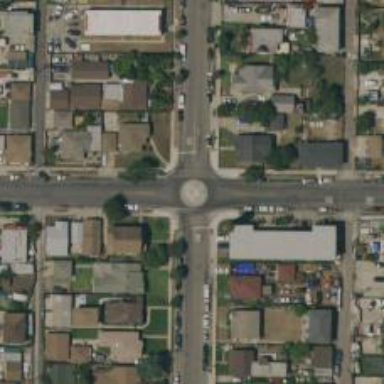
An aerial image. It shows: Mini roundabout on the road.